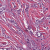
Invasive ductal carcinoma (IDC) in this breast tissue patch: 1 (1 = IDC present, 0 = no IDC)